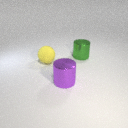
large yellow rubber sphere to the left of large purple metal cylinder